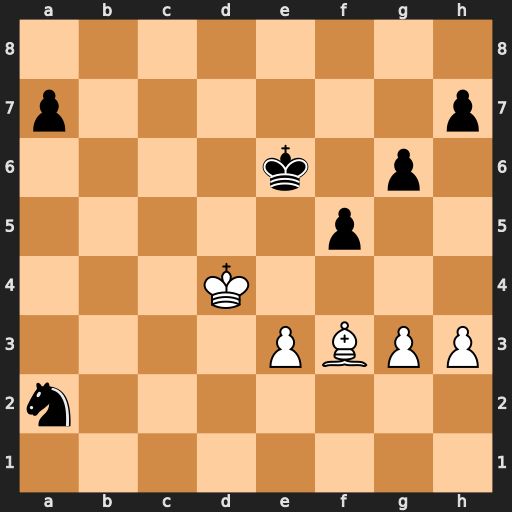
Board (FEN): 8/p6p/4k1p1/5p2/3K4/4PBPP/n7/8
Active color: w
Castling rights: -
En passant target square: -
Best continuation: Bd5+ Kf6 Bxa2